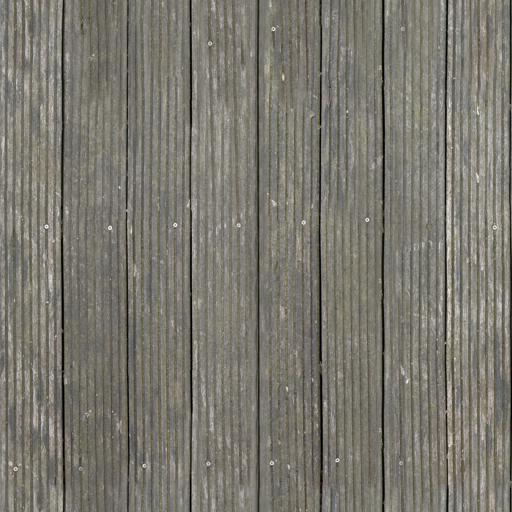
Tags: planks wood wooden